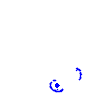
Particle: proton